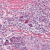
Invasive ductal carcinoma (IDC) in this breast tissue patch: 1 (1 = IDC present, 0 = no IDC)